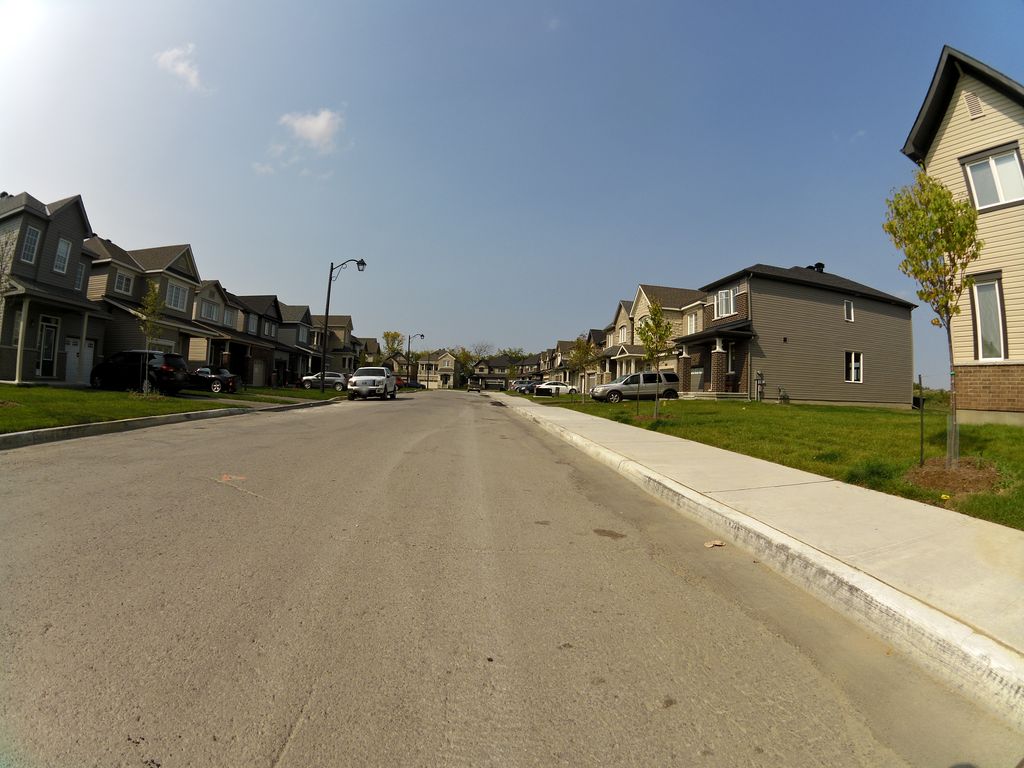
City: ottawa-gatineau